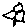
Label: flower